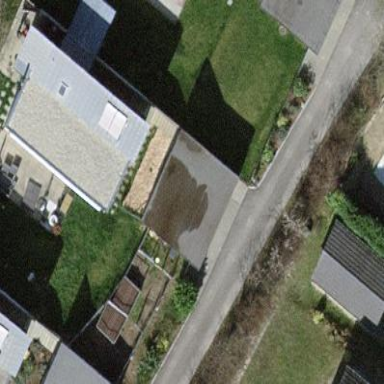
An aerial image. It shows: Carport structure.